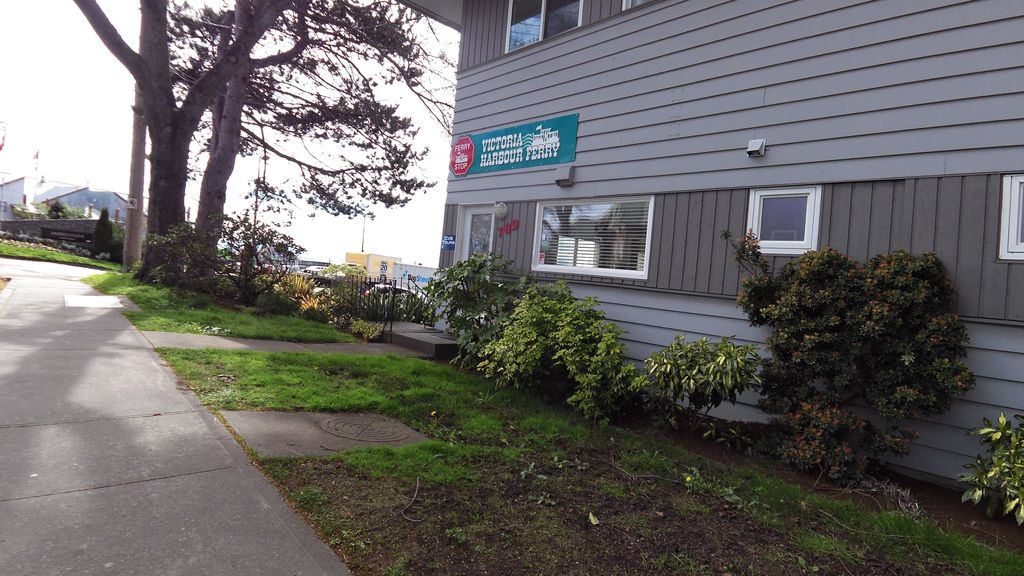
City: victoria